Field crop: tomato
Growth stage: 2
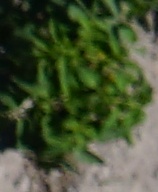
Species: tomato